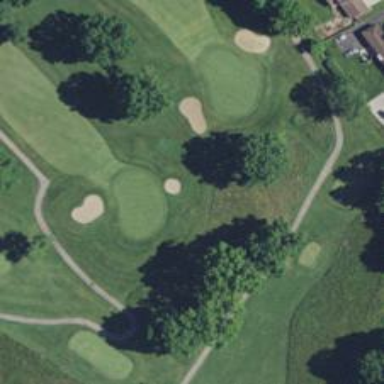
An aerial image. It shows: View of golf hole.